The picture encodes a bearing's raw vibration samples as pixel intensities in a 2-D grid. What is the most likely bearing condition (normal, inner_race, outer_race, ball)?
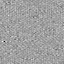
Answer: inner_race